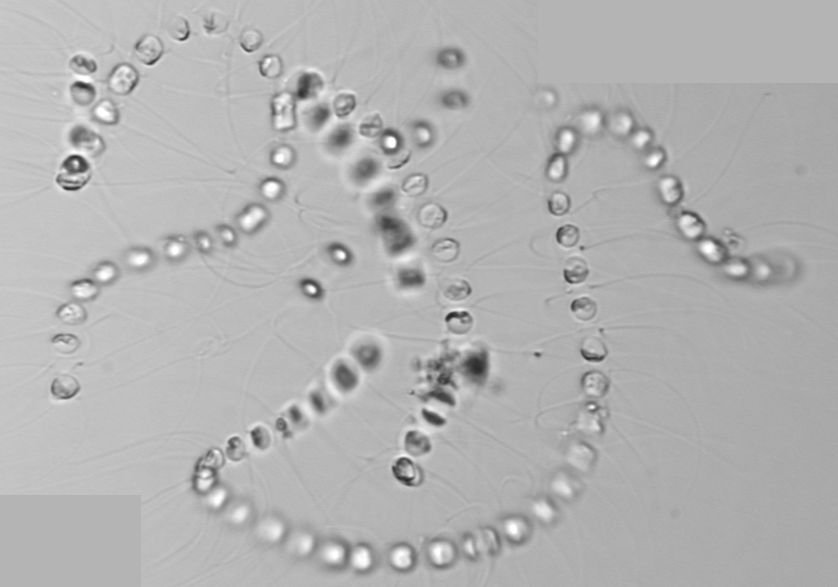
Label: Chaetoceros_socialis